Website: home-depot
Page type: customer-info-address
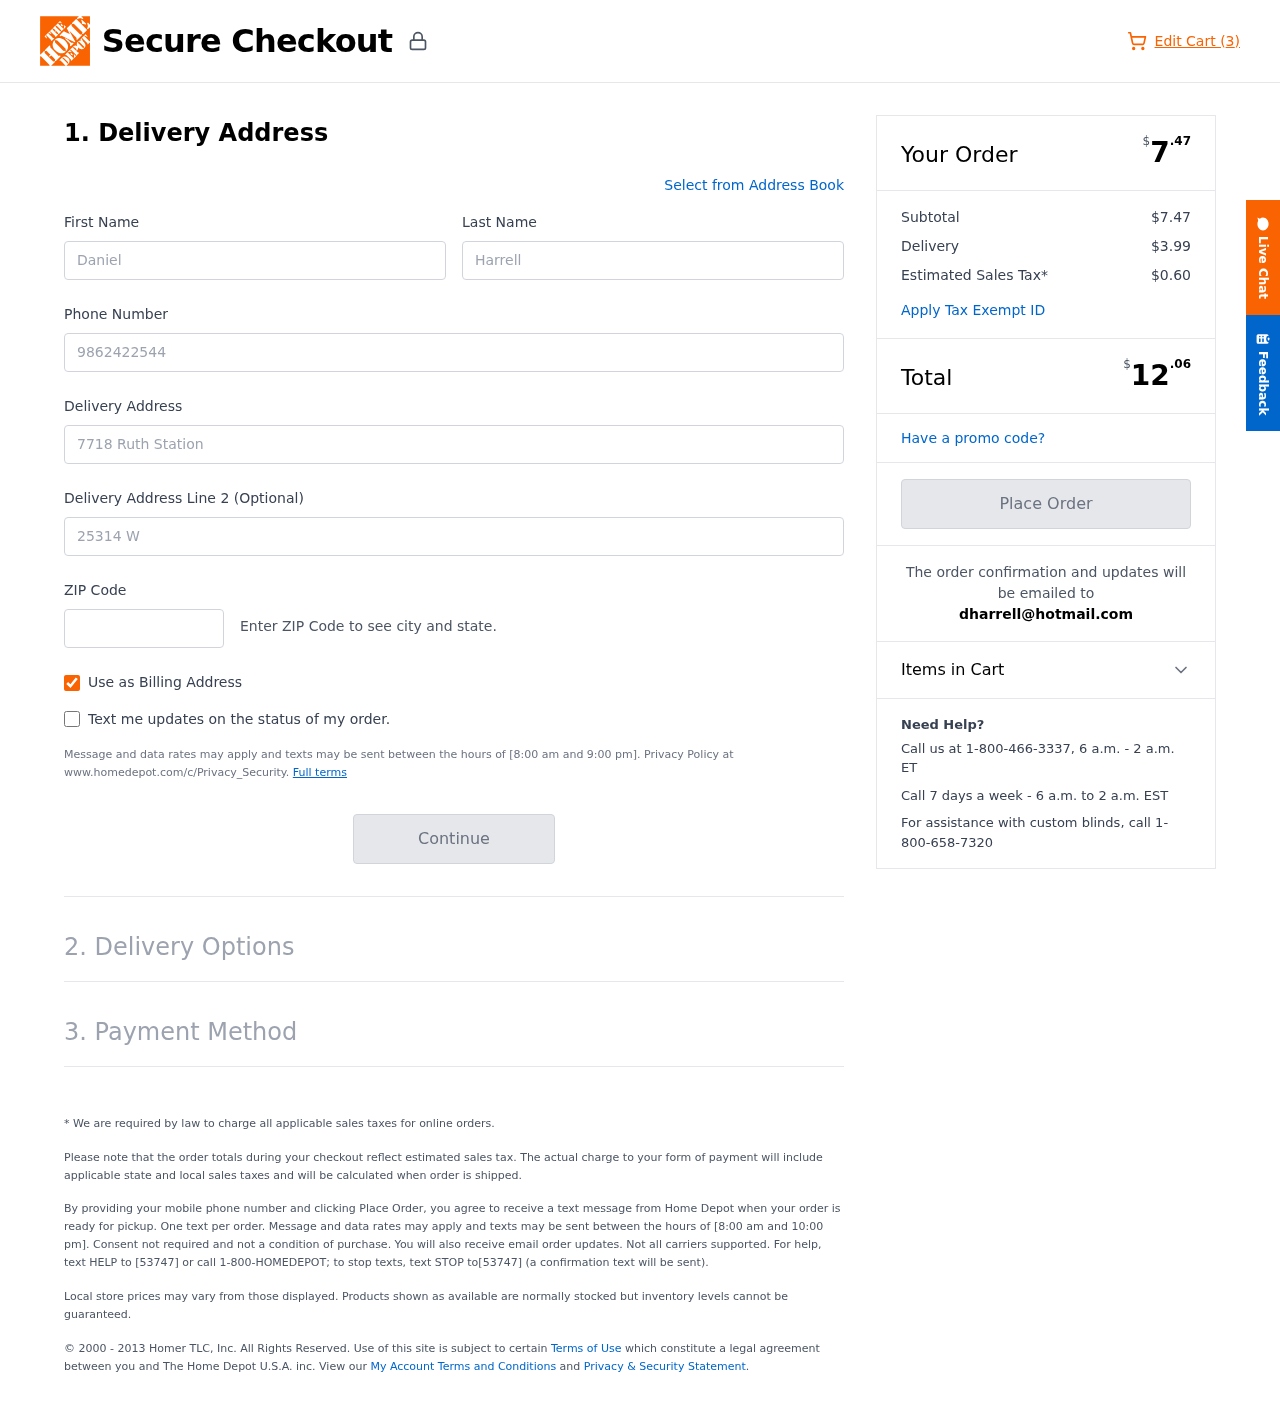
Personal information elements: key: PII_EMAIL
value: dharrell@hotmail.com
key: PII_FIRSTNAME
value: Daniel
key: PII_LASTNAME
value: Harrell
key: PII_PHONE
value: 9862422544
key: PII_POSTCODE
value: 03456
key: PII_STREET
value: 7718 Ruth Station
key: PII_STREET2
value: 25314 Woods Vista Suite 033
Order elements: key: ORDER_NUM_ITEMS
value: Edit Cart (3)
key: ORDER_SUBTOTAL_HEADER
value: $7.47
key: ORDER_SUBTOTAL
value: $7.47
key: ORDER_SHIPPING_COST
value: $3.99
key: ORDER_TAX
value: $0.60
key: ORDER_TOTAL2
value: $12.06